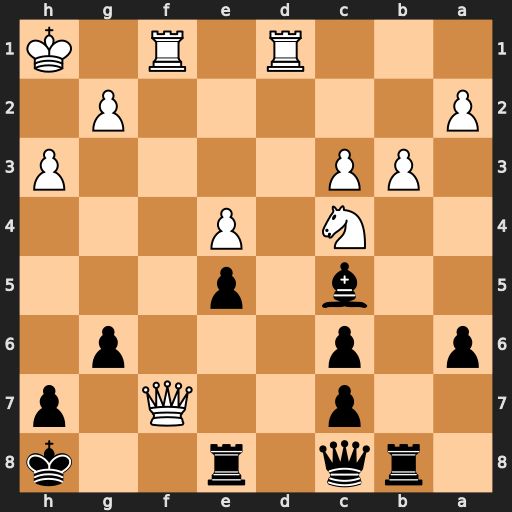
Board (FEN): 1rq1r2k/2p2Q1p/p1p3p1/2b1p3/2N1P3/1PP4P/P5P1/3R1R1K
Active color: b
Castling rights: -
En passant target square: -
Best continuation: Rf8 Rd7 Rxf7 Rfxf7 Qg8